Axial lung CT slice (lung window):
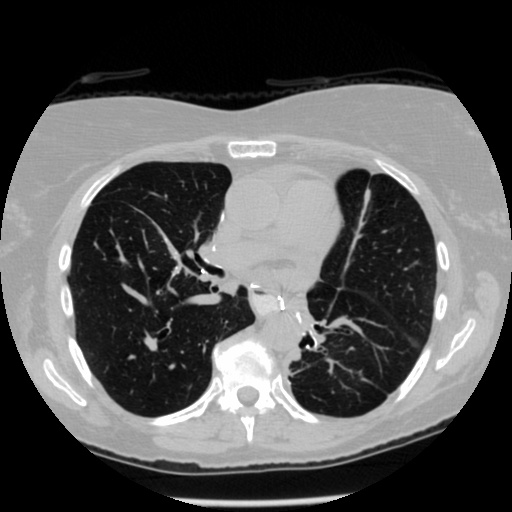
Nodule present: no